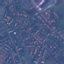
Land use / land cover: Residential